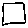
Label: square